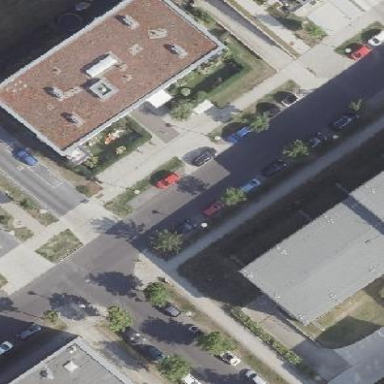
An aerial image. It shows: Part of building.